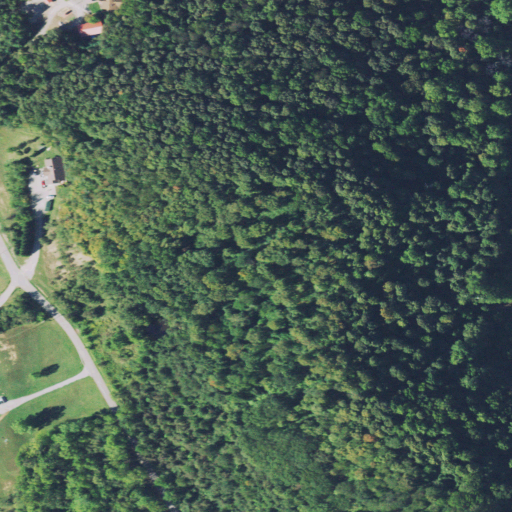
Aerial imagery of mountain in Ohio named Jobs Knob containing deciduous forest, pasture, open development, low intensity development, mixed forest, and medium intensity development